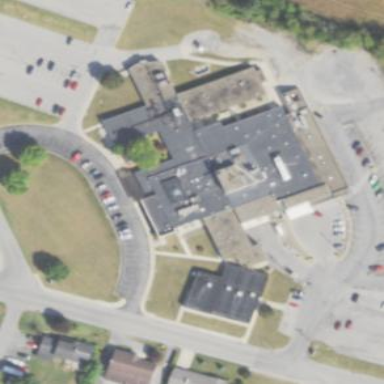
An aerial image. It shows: Hospital.